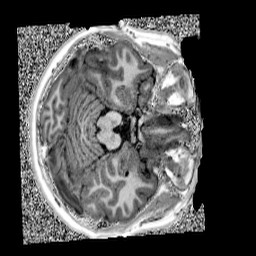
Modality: UNIT1
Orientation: axial
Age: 13
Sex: male
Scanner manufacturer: siemens
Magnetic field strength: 3 T
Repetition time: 4 s
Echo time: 0.00299 s